Question: It doesn't work, what is wrong?
'''
var win = new Ext.Window({
title: 'PDF Content',
width: 400,
height: 600,
maximizable: true,
layout: 'fit',
plain: true,
items: { // Let's put an empty grid in just to illustrate fit layout
xtype: 'component',
autoEl: {
tag: "iframe",
src: "../../../resources/august2013.pdf"
}
}
//items : [ {
// html: '<object width="100%" height="100%" data="../../../resources/august2013.pdf"></object>'
//} ]
})
win.show();
'''
This view I am getting after inserting code below from 'Deamon'!

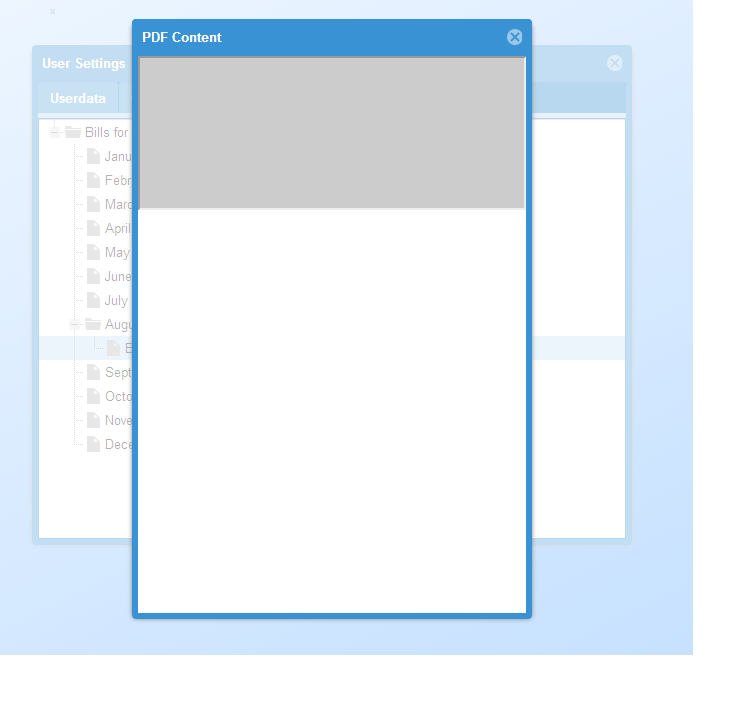
Answer: Try this :
'''
var win = Ext.create('Ext.window.Window' {
title: 'PDF Content',
width: 400,
height: 600,
modal: true,
closeAction: 'hide',
items: [{
xtype: 'component',
html: '<iframe src="../../../resources/august2013.pdf" width="100%" height="100%"></iframe>',
}]
});
win.show();
'''